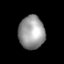
Tissue: prostate
Cell type: Myeloid cells
Senescence score: 0.3277
Nuclear area (px): 841
Mean DAPI intensity: 152.813